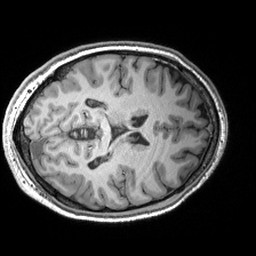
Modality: T1w
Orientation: axial
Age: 24
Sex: male
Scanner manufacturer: siemens
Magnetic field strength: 3 T
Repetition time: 2.53 s
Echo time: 0.00299 s